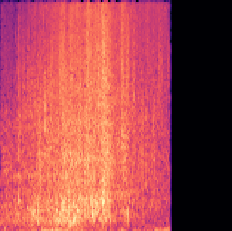
Sound class: Sea waves